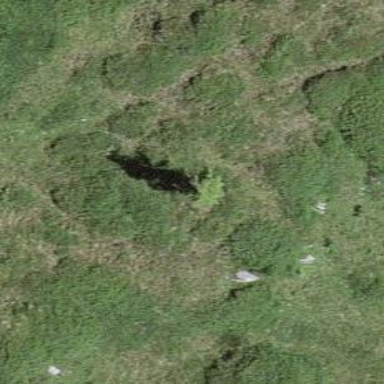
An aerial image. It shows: Single tag "natural: tree."